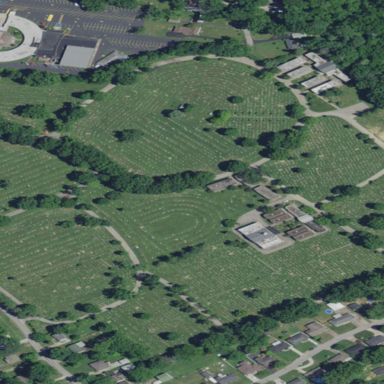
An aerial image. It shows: Cemetery.